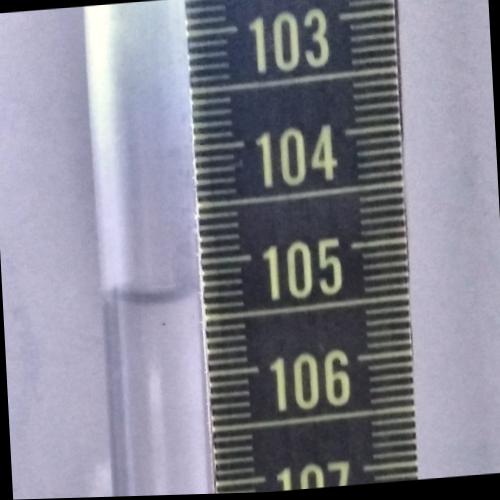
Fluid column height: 105.3 cm